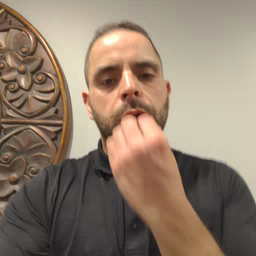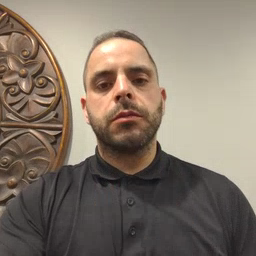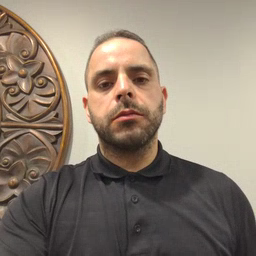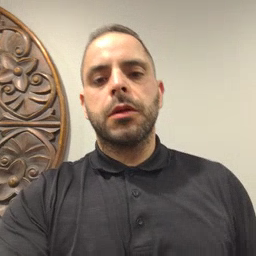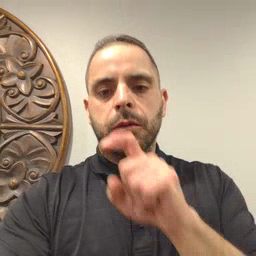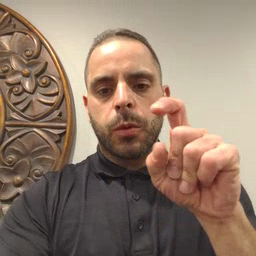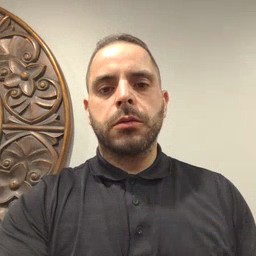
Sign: closet